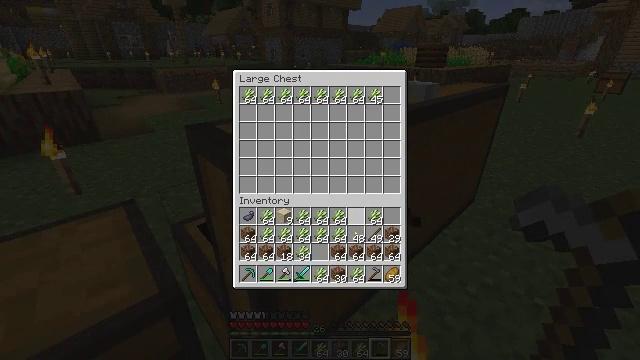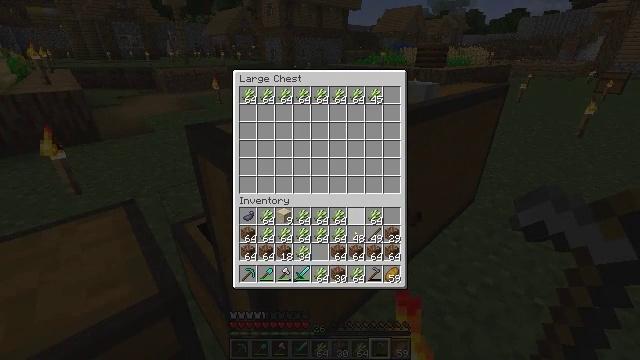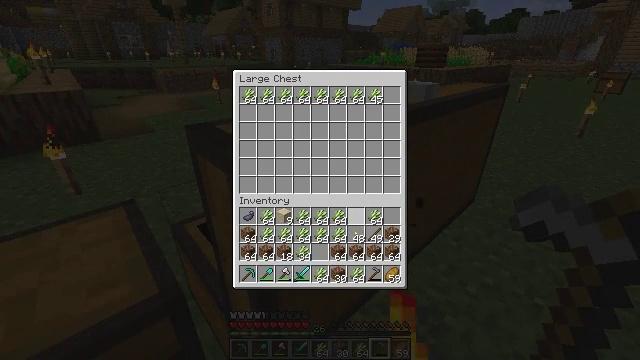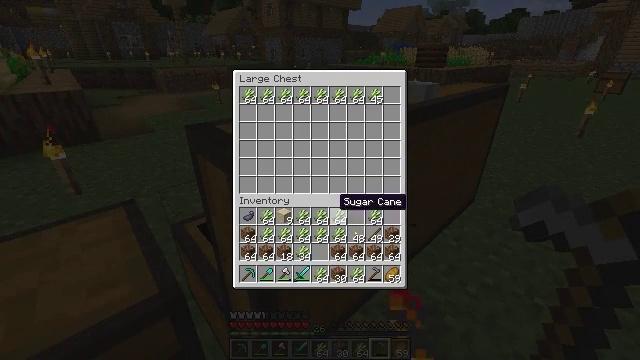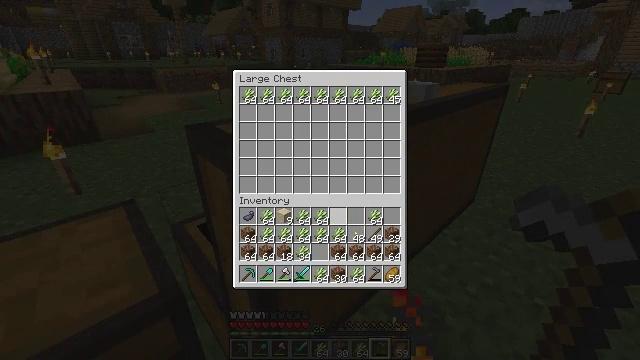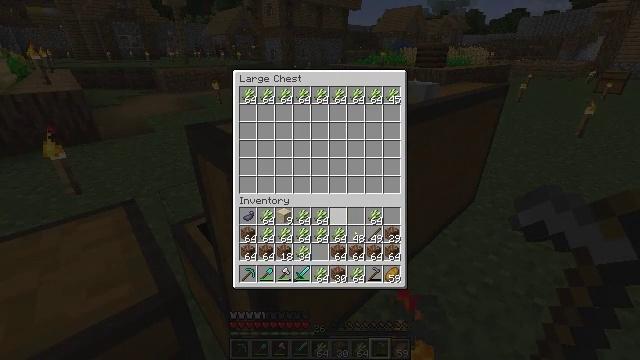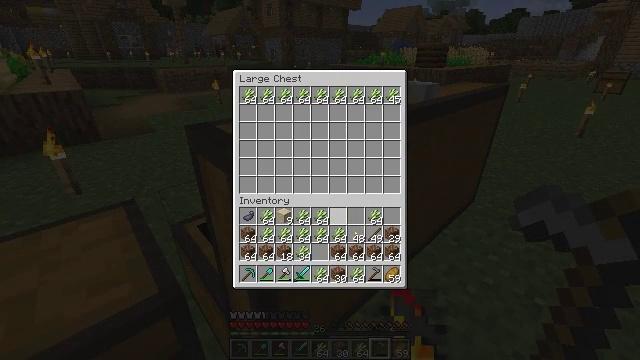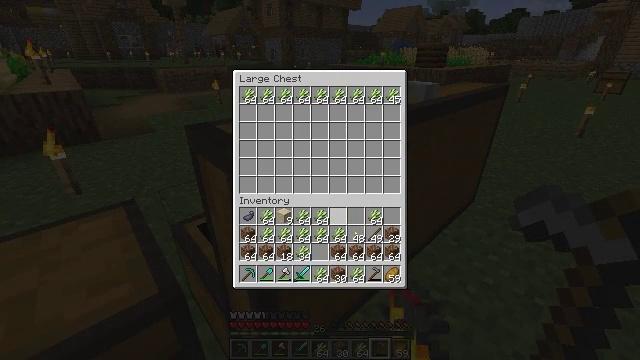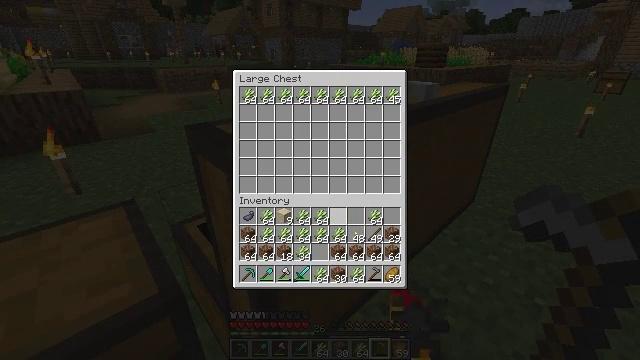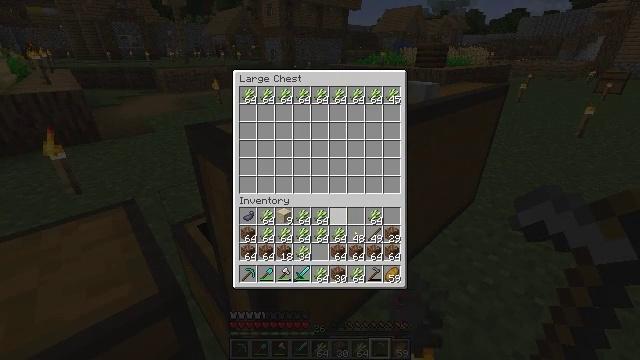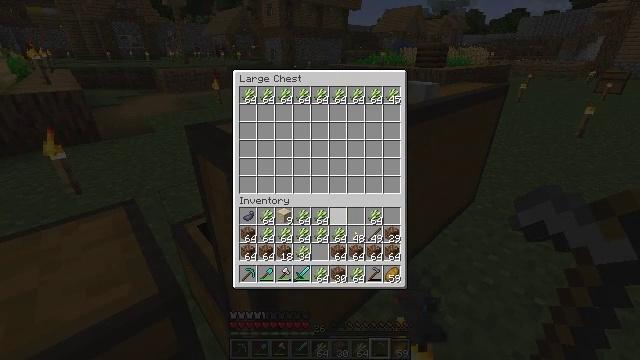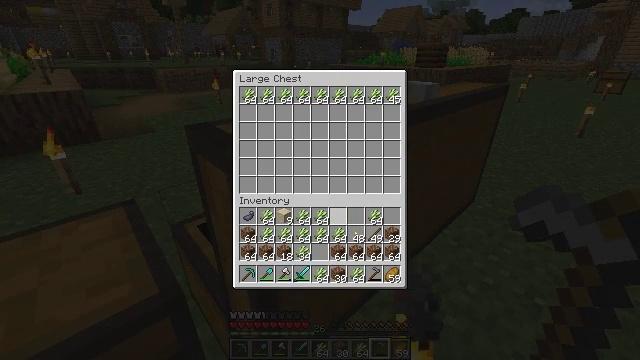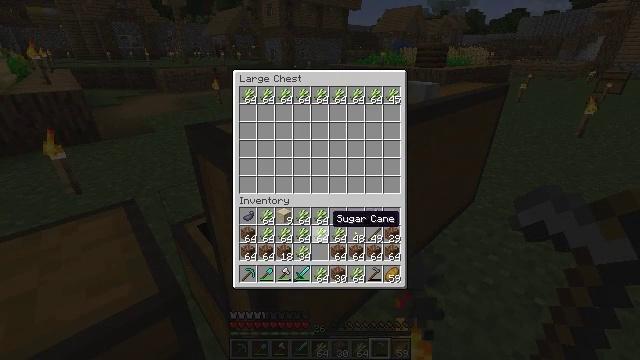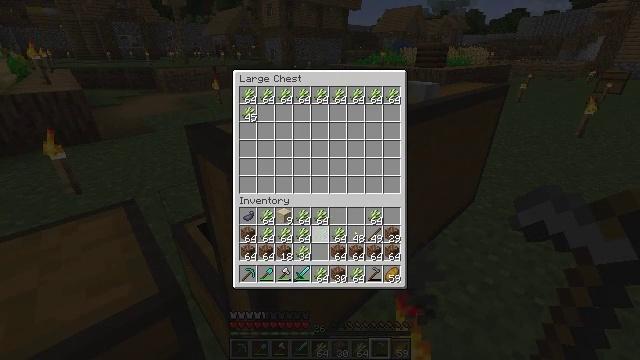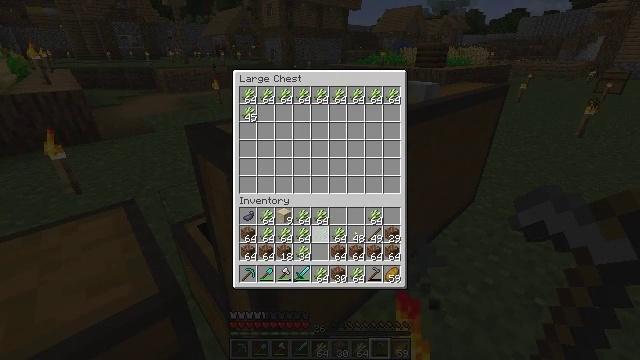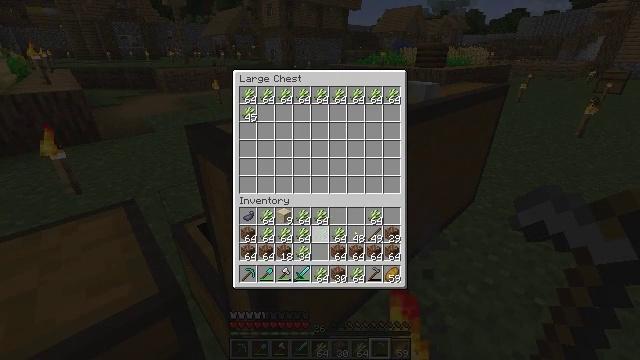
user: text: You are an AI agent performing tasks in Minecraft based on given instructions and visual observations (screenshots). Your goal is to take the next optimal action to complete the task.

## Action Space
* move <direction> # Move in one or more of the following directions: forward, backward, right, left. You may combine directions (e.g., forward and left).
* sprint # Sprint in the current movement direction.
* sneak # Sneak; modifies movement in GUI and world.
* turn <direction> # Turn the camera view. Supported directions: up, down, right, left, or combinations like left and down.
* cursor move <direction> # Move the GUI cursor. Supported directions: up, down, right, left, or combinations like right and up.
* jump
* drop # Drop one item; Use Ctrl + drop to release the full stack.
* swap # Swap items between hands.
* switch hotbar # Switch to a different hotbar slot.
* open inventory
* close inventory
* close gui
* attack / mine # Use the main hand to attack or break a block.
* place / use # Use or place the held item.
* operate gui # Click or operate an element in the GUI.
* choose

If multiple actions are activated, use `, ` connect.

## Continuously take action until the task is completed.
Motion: motion action
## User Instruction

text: Cut down the sugar cane stalks.
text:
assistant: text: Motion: sneak, choose
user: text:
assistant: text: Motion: sneak
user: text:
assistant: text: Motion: sneak, cursor move left
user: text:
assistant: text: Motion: sneak, choose
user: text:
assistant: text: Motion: sneak, choose
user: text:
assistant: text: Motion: sneak, choose
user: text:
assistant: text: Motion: sneak
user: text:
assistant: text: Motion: sneak
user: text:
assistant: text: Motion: sneak, choose
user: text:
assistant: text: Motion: sneak, choose
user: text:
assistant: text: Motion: sneak, choose
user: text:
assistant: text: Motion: sneak
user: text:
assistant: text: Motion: sneak, choose
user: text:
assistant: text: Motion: sneak, choose
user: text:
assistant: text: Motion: sneak, choose
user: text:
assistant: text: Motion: sneak
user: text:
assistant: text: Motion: sneak
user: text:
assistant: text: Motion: sneak
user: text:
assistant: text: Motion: sneak, choose
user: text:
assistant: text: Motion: sneak, choose
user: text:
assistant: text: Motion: sneak, choose
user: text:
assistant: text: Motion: sneak, choose
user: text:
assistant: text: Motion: sneak
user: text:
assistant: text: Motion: sneak, choose
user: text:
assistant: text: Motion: sneak, choose
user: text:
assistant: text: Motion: sneak, choose
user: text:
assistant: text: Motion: sneak
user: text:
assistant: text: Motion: sneak, choose
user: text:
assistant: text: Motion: sneak, choose
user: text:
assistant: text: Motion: sneak, cursor move left, choose